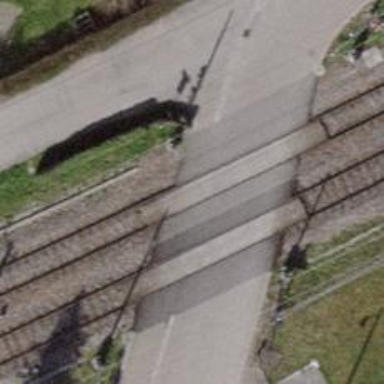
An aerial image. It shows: Crossing for the railway.